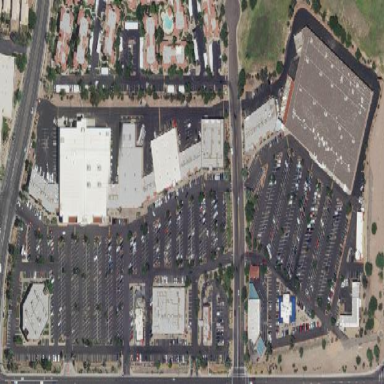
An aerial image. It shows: Retail area.